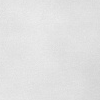
Atmospheric dust classification: dusty